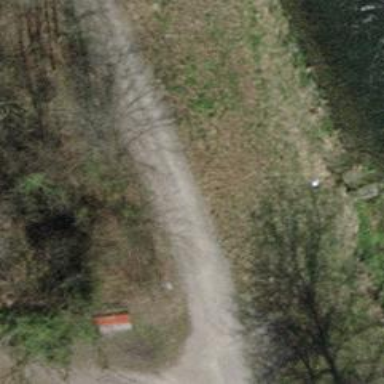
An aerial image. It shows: Compacted track with grade2 level.